Current action and preconditions to check: path_clear

Your task: For each precondition in the list above, predict whether it will hold at this action.

Consider the current scene as observed from the mobile robot's camera, and analyze the predicted future states of all dynamic agents (e.g., people, animals, vehicles, or any moving entities) within the NEXT SECOND.

IMPORTANT: Only answer "very likely" if you are absolutely certain—based on strong, clear evidence—that a dynamic agent will violate the precondition in the predicted future state. Do NOT answer "very likely" for unlikely, ambiguous, or low-probability risks.

Ask yourself for each precondition: Is there a high probability, with clear and convincing evidence, that the predicted future states of any dynamic agent will interfere with the predicted future state of the currently executing action within the NEXT SECOND, causing that precondition to fail?

Assess the risk level based on these predictions. Use "likely" or "very likely" if motions create a clear risk of interference.

Use "neutral" or "improbable" if agents are nearby but their predicted paths are clearly diverging or non-conflicting.

Failure Risk Categories: "very improbable", "improbable", "neutral", "likely", "very likely"

Answer Format: Output ONLY the probability_of_failure value from these categories: "very improbable", "improbable", "neutral", "likely", "very likely"

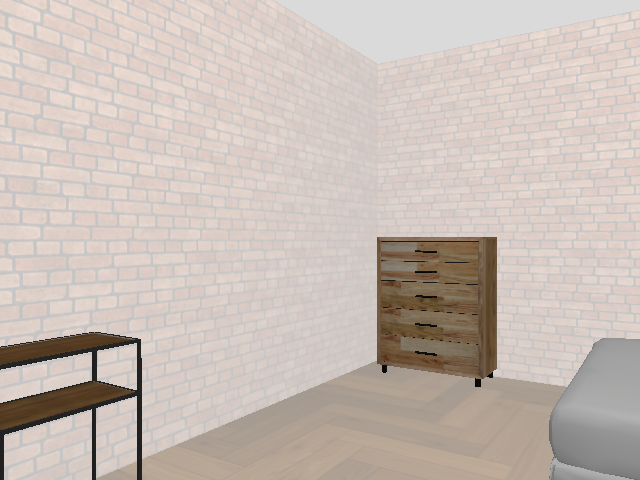

Answer: very improbable